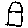
Label: house